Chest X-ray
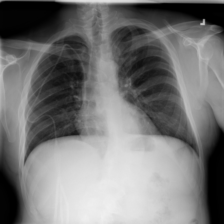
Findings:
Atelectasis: negative
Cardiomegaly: negative
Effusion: negative
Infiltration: negative
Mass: negative
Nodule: negative
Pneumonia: negative
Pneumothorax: negative
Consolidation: negative
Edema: negative
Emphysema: negative
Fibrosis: negative
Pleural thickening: negative
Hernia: negative